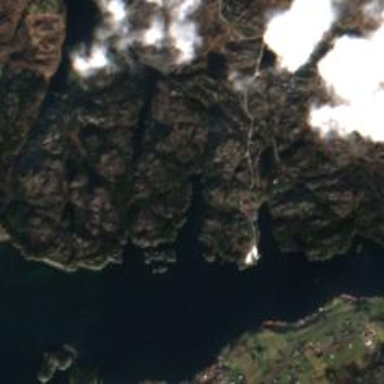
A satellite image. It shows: Picturesque coastline scene.